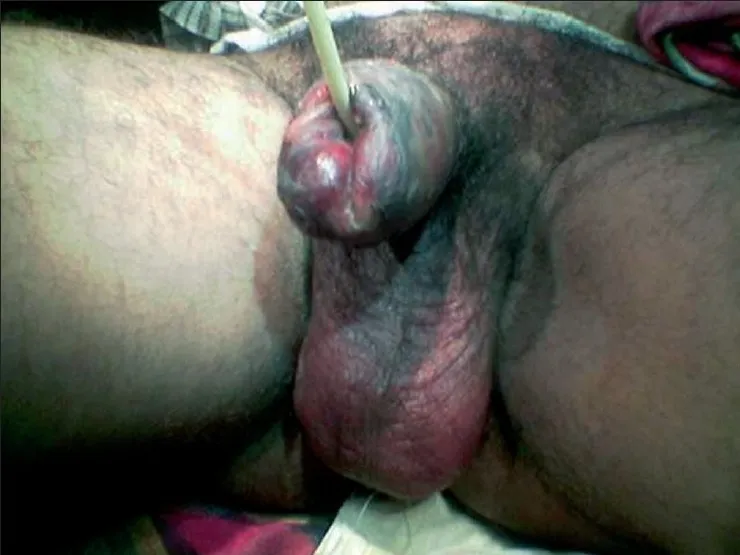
Brownish-black discolouration of the penis with erythema of the scrotum.
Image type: medical_photograph (other_medical_photograph)